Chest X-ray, PA view. Patient: 54 years old, sex F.
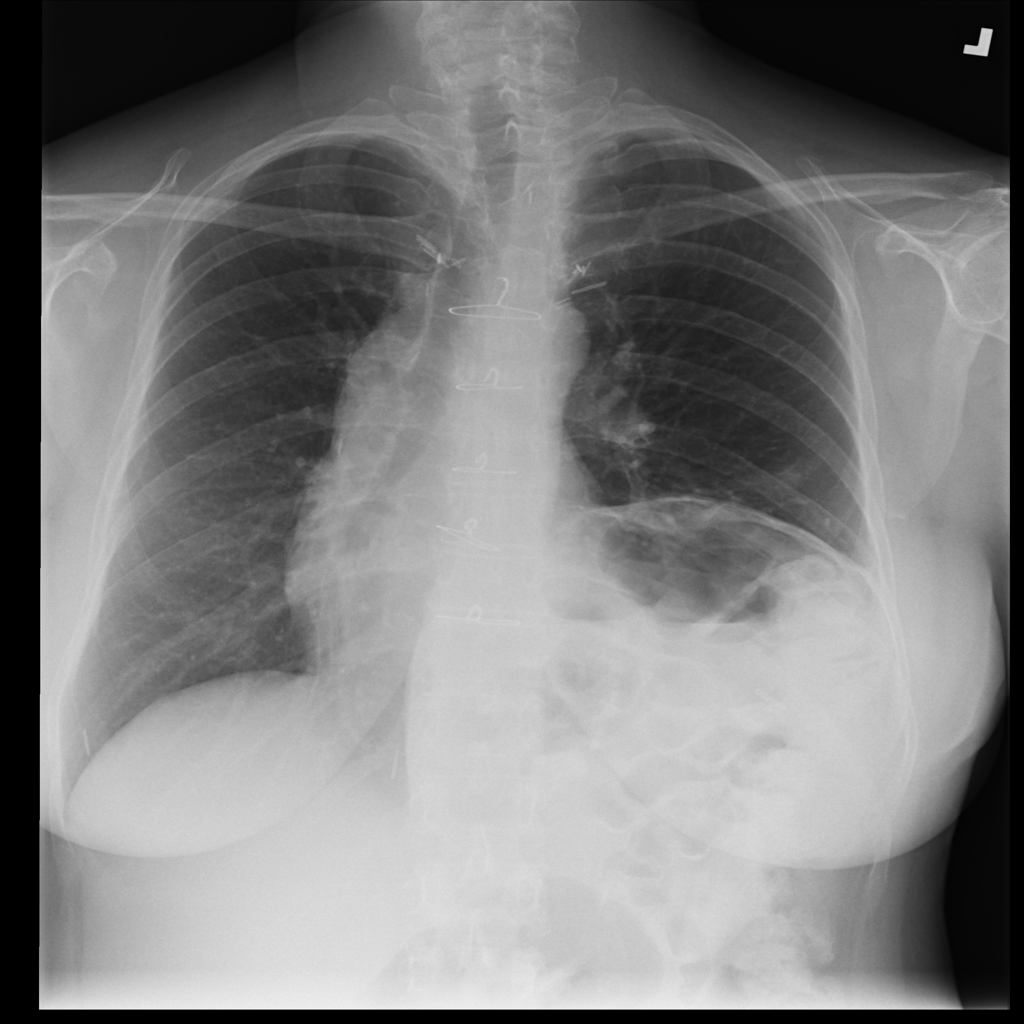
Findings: No Finding